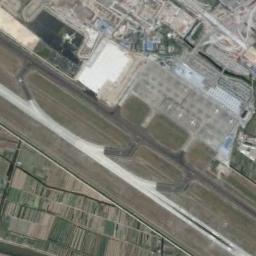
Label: airport